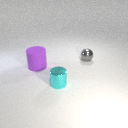
large purple rubber cylinder to the left of small cyan metal cylinder